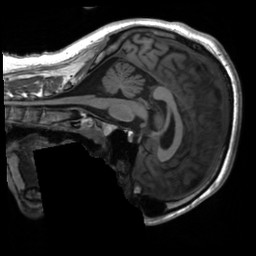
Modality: T1w
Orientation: sagittal
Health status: healthy
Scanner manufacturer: siemens
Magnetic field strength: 3 T
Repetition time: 2.3 s
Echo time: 0.00207 s